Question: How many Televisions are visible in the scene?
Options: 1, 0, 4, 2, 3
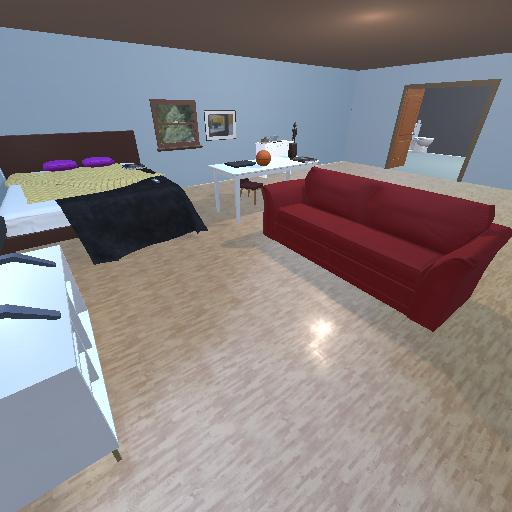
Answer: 1